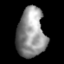
Tissue: lung
Cell type: Epithelial cells
Senescence score: 0.2019
Nuclear area (px): 1352
Mean DAPI intensity: 145.751